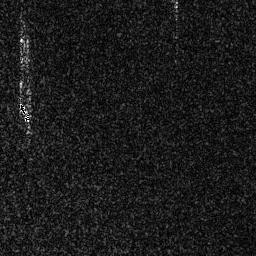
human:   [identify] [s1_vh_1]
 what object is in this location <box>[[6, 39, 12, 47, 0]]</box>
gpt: <ref>1 small ship at the left</ref>